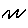
Label: zigzag